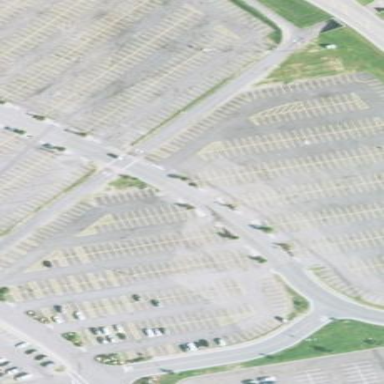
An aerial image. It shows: Paved parking area.